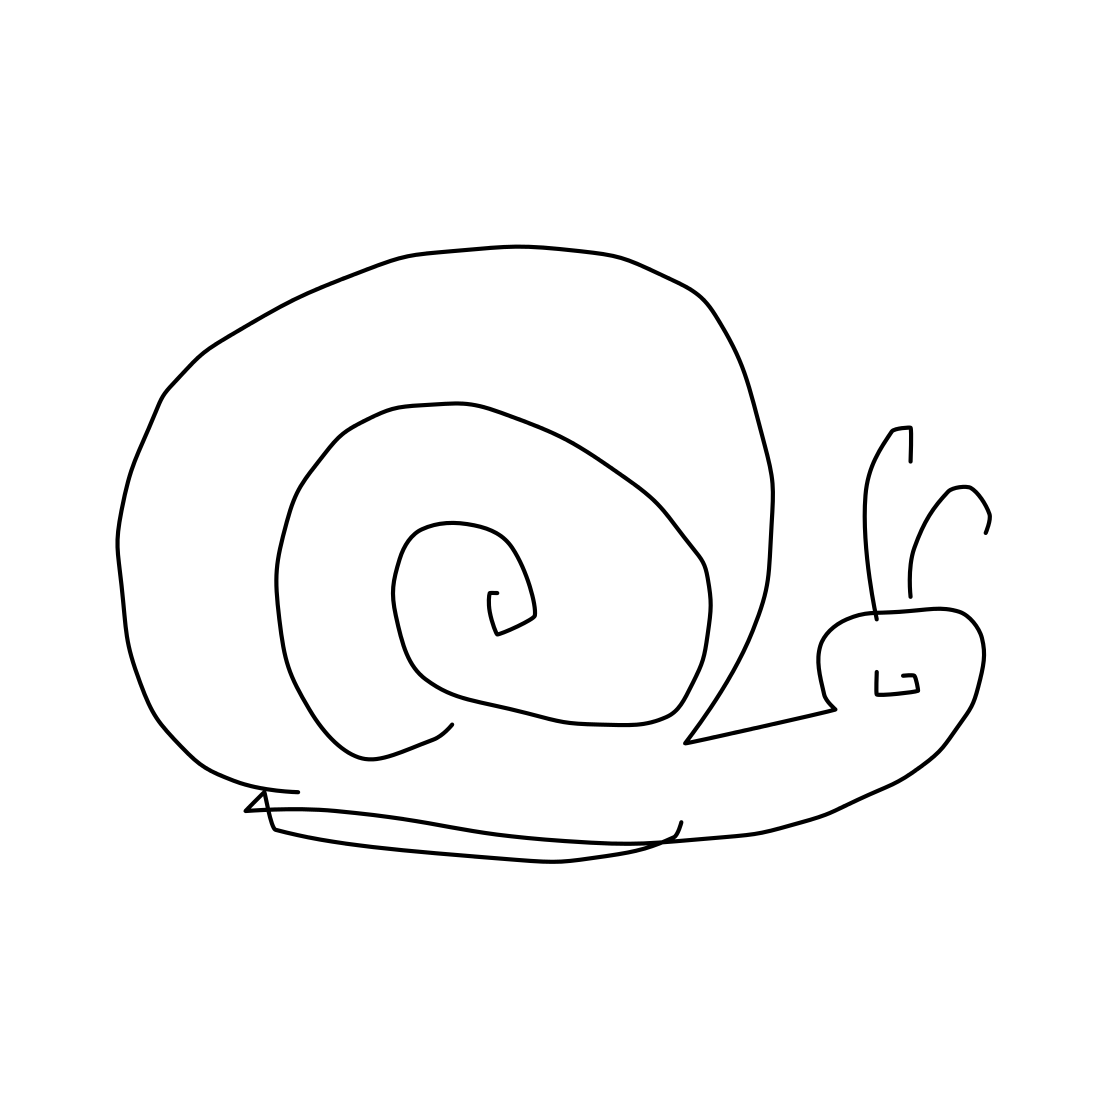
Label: snail